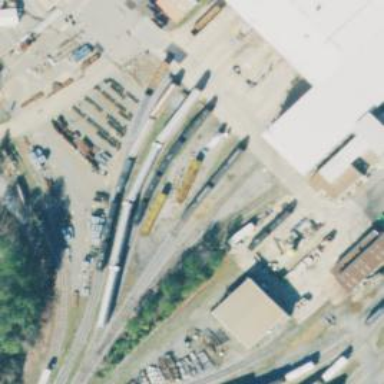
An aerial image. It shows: Rail spur service.